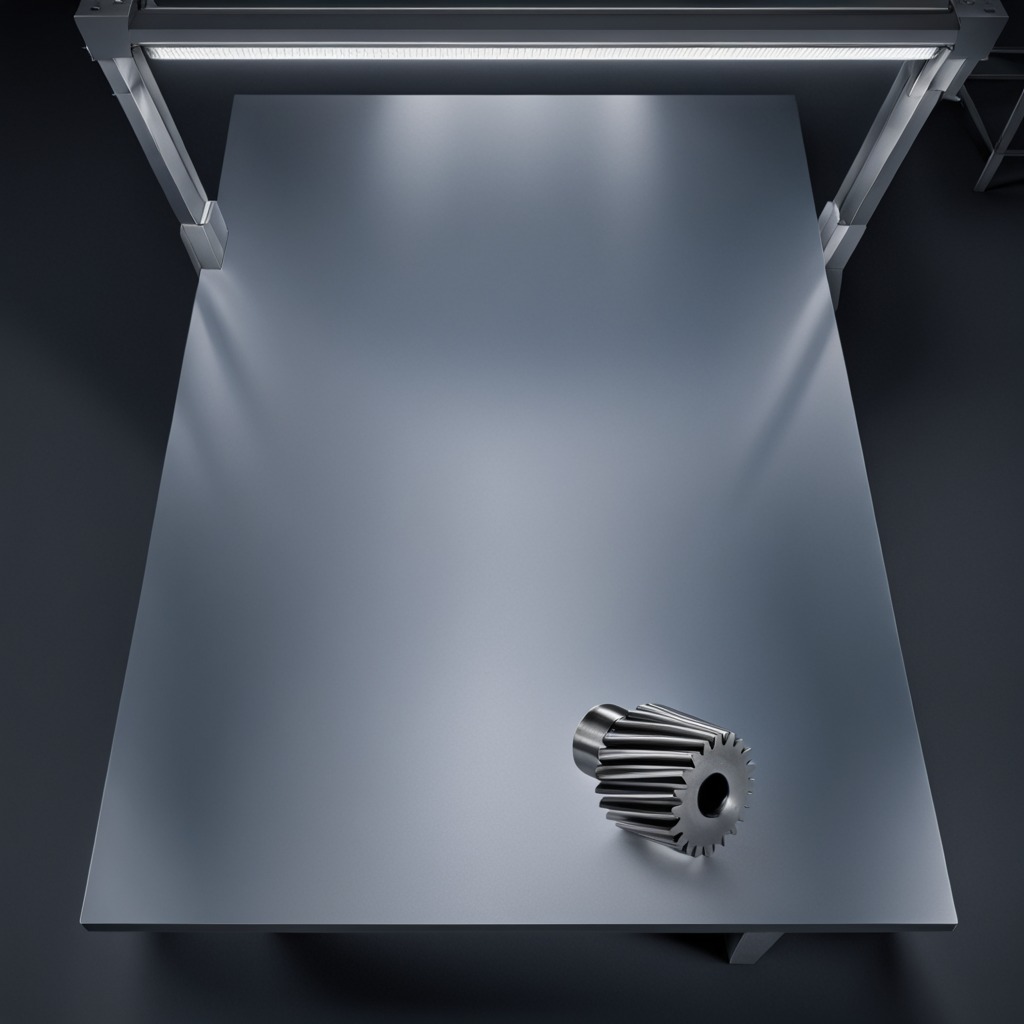
A steel gear with teeth is lying on the tabletop.